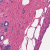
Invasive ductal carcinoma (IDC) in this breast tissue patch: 0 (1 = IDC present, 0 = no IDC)